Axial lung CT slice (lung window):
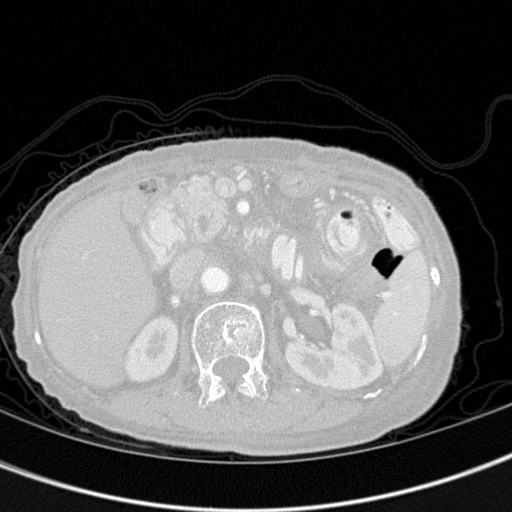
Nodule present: no